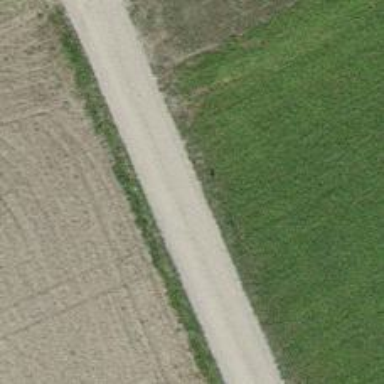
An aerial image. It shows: Pebblestone track with grade3 tracktype.